【题型】填空题　【知识点】函数　【难度】easy
与$x$轴平行的直线与$y = \tan 4x$的图象相交，其相邻两交点间的距离为\underline{\quad\quad}.
【解答】
\noindent
\textbf{【答案】}$\dfrac{\pi}{4}$

\vspace{0.3cm}
\noindent
\textbf{【分析】}作出直线$y = a(a \in R)$与函数$y = \tan 4x$的图象，可知直线$y = a(a \in R)$与函数$y = \tan 4x$图象相邻两交点间的距离为函数$y = \tan 4x$的最小正周期，然后利用正切型函数周期公式可得出答案.

\vspace{0.3cm}
\noindent
\textbf{【详解】}作出直线$y = a(a \in R)$与函数$y = \tan 4x$的图象如下图所示：

\noindent
由图象可知，与$x$轴平行的直线与$y = \tan 4x$的图象的相邻两交点间的距离为函数$y = \tan 4x$的最小正周期，即为$\dfrac{\pi}{4}$.

\vspace{0.3cm}
\noindent
故答案为$\dfrac{\pi}{4}$.
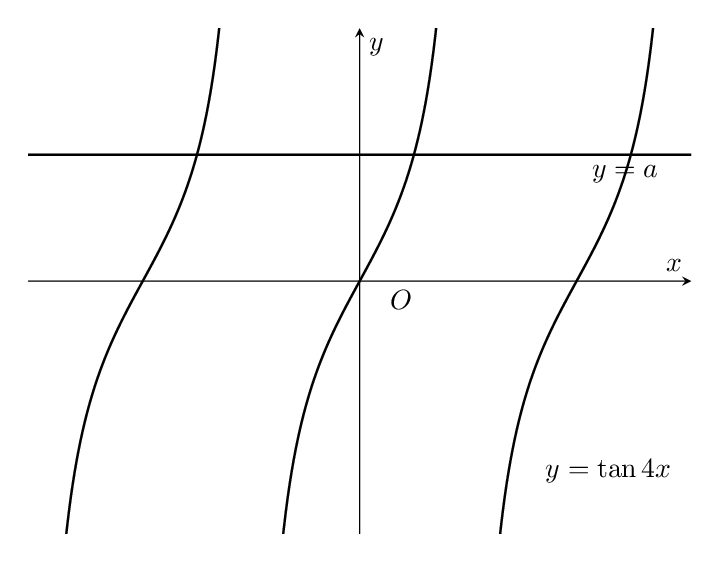